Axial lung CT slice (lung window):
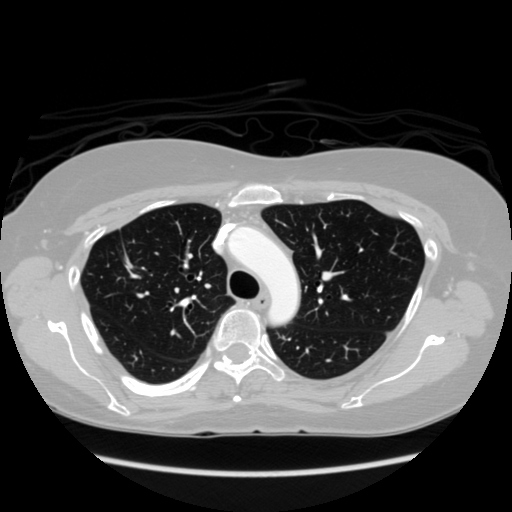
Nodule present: no